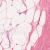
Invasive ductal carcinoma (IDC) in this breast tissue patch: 0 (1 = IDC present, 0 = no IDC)